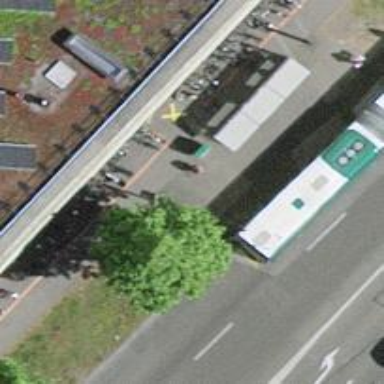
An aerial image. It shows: Platform with shelter for public transport.